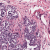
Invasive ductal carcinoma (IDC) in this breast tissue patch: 0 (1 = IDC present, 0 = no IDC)